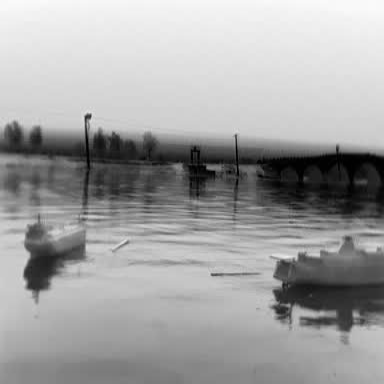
There are two objects shown in the infrared image, including a liner, and a container_ship.